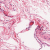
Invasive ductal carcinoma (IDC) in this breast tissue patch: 0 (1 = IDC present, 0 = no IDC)